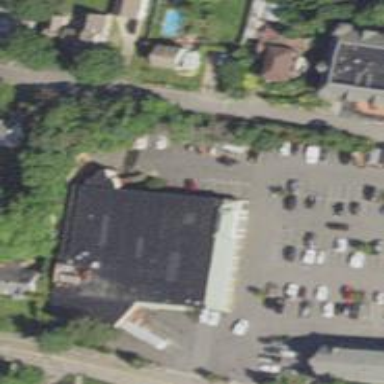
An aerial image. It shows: Building that houses supermarket.